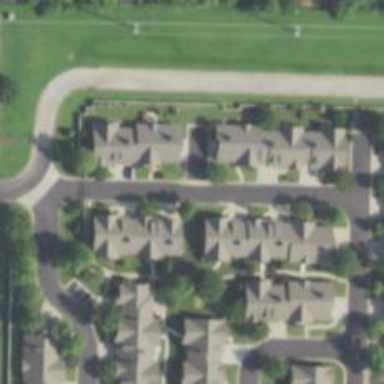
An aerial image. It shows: Living street.